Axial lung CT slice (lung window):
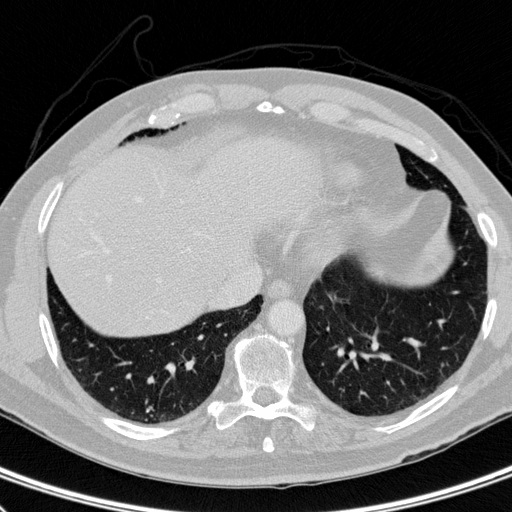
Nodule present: no